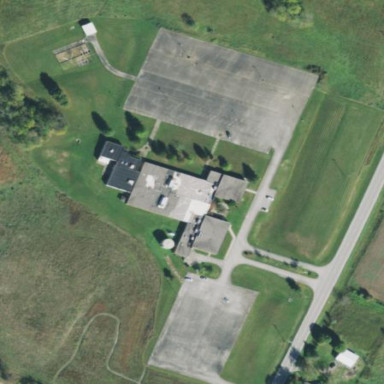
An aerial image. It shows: School building.